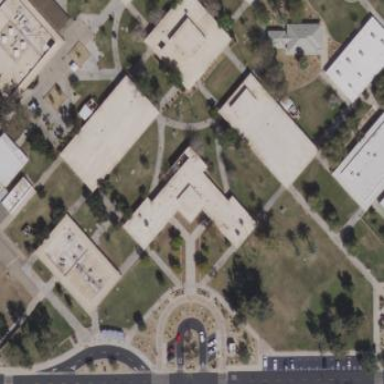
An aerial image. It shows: College building.